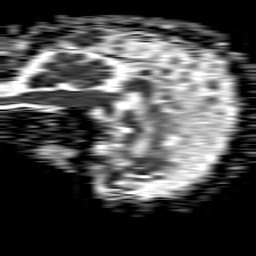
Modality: ADC
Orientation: sagittal
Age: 65
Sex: male
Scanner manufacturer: philips
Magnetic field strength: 1.5 T
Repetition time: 4.6 s
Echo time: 0.08631 s